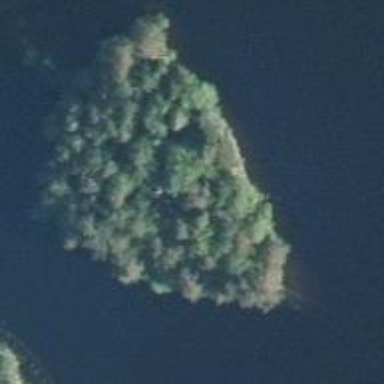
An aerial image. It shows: Islet.